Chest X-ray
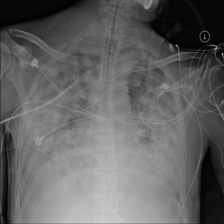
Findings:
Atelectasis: negative
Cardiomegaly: negative
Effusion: negative
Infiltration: negative
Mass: negative
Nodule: negative
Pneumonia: negative
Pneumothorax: negative
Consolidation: negative
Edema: negative
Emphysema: negative
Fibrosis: negative
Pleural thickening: positive
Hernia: negative